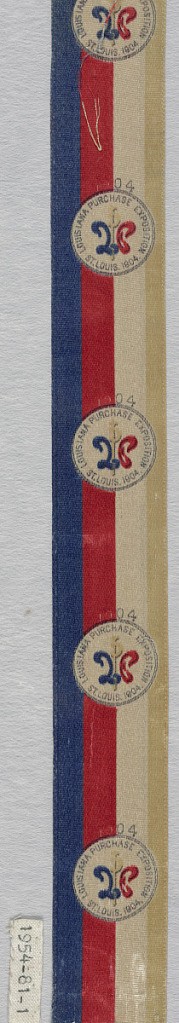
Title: Commemorative ribbon
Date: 1904
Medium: silk Technique: printed
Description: Fragment of a ribbon commemorating the Louisiana Purchase Exposition held in St. Louis in 1904. Ribbon has vertical stripes of blue, red, white and off-white. Circles outlined in blue appear at regular intervals and read: "Louisiana Purchase Exposition St. Louis 1904."